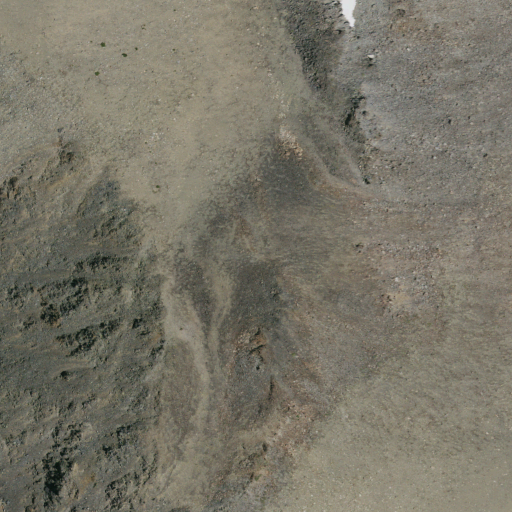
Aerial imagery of mountain in California named Crater Crest containing barren land, shrub, and grassland